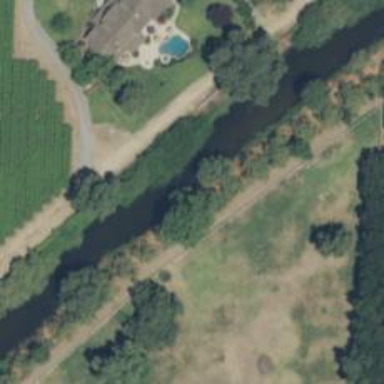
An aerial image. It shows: Canal.